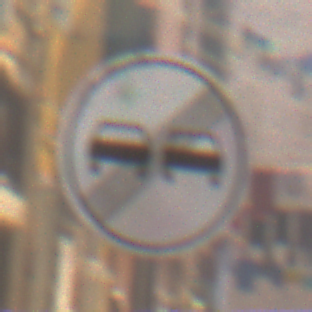
Verkehrszeichen: EndeUeberholverbot
Umgebung: Outdoor, Urban
Tageszeit: Midday
Wetter: Clear
Licht: Natural
Jahreszeit: NotSpecified
Kontrast: HighContrast